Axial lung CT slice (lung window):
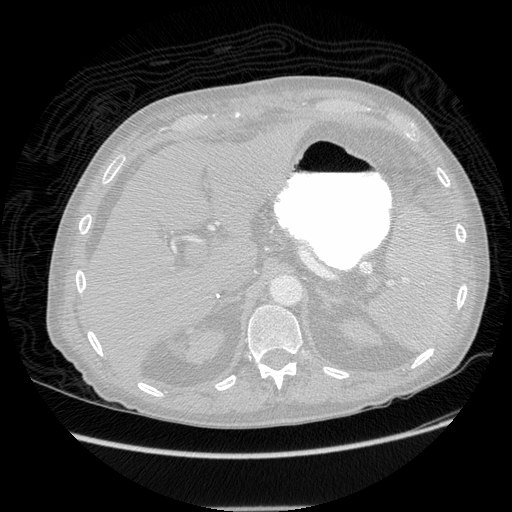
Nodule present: no